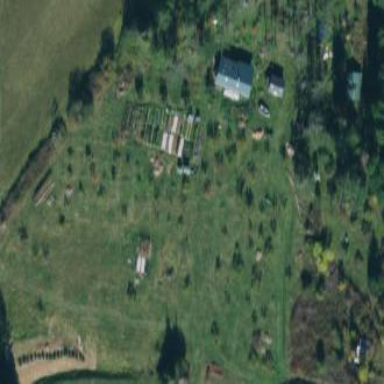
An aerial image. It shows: Orchard.